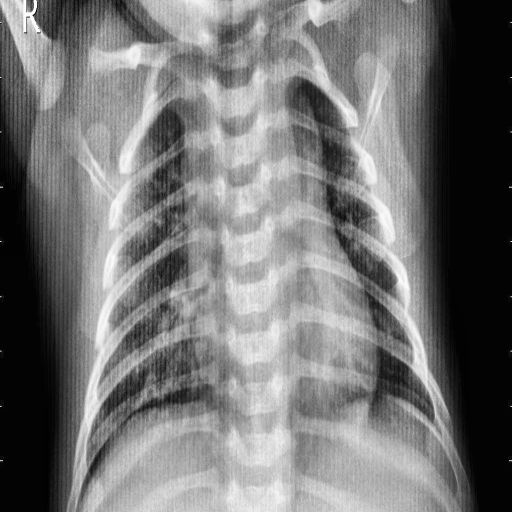
Finding: PNEUMONIA